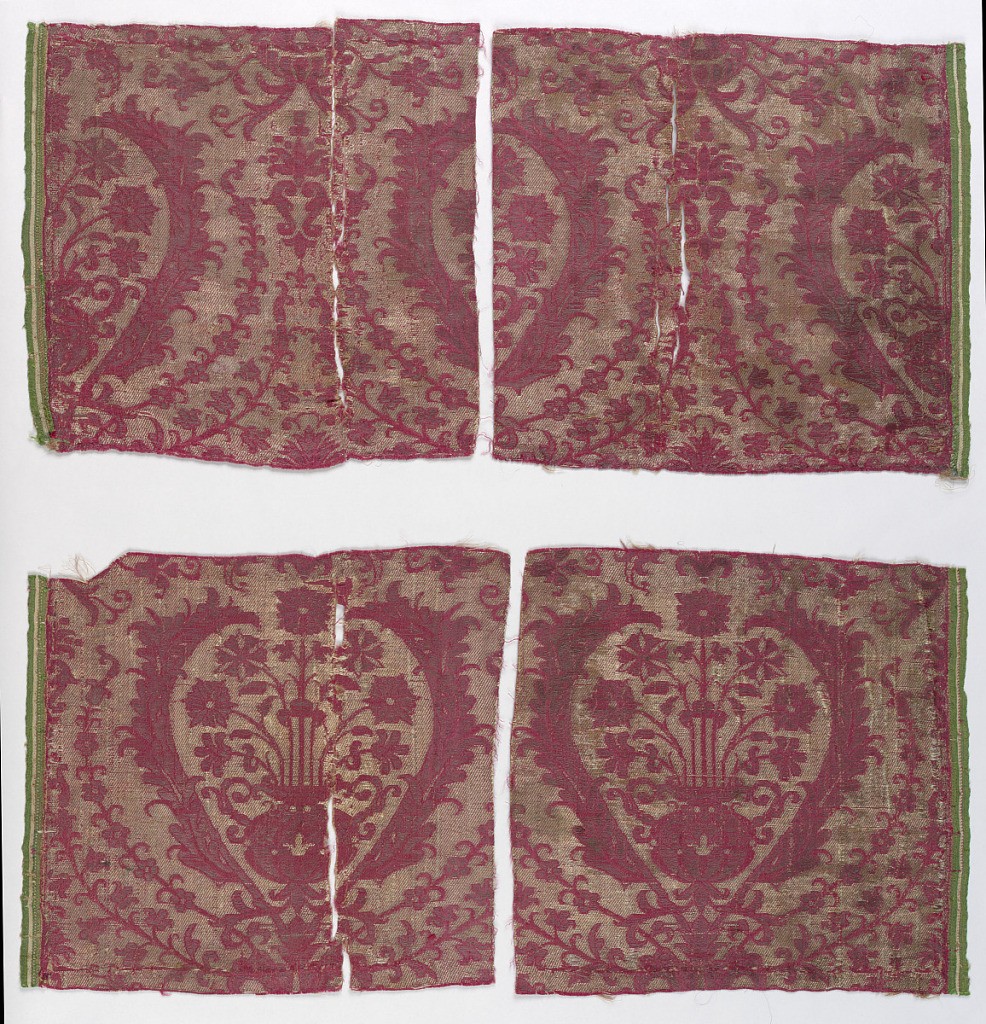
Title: Fragments
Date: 17th century
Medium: silk, linen, metallic Technique: combination of two structures
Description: Vase framed in curving leaves in red and gold metallic.
Selvage at one side.